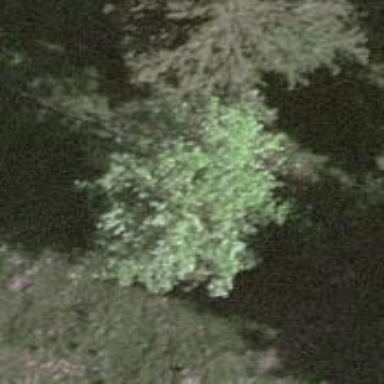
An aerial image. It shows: Beautiful tree in nature.